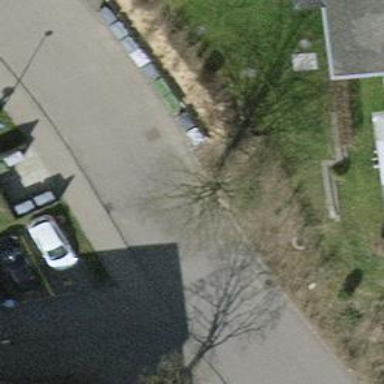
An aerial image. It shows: Residential road with asphalt surface. Sidewalk is present on the left side.